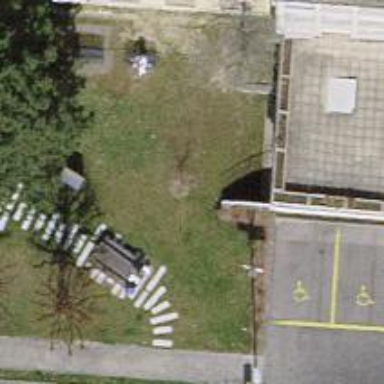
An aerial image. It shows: Picnic table located in leisure land area.